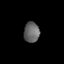
Tissue: prostate
Cell type: T cells
Senescence score: 0.7174
Nuclear area (px): 308
Mean DAPI intensity: 102.341